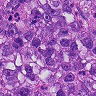
Metastatic tissue present: yes